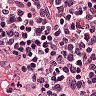
Metastatic tissue present: no